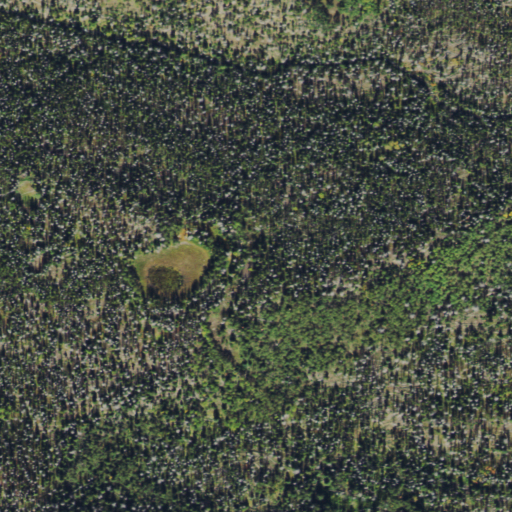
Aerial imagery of plain(s) in Colorado named Elk Park containing evergreen forest, deciduous forest, and mixed forest